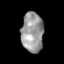
Tissue: skin
Cell type: Epithelial cells
Senescence score: 0.2849
Nuclear area (px): 857
Mean DAPI intensity: 153.925